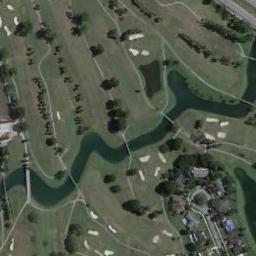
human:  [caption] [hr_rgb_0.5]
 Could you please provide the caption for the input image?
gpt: The golf course has a lake, Some fairways, Roads, Barrier tree, Sandpits and a rough and some houses arranged neatly are next to the golf course .

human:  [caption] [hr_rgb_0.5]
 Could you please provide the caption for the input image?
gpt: At the intersection of the three paths, There are two bunkers .

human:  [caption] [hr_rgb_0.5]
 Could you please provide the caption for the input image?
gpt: There are many bunkers and paths and lakes on the large green lawn in the golf course with many linear trees and buildings .

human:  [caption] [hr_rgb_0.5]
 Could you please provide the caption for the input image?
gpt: Numerous trees are near the golf course .

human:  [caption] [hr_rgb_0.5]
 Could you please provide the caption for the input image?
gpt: There are many bunkers and a river on the golf course .